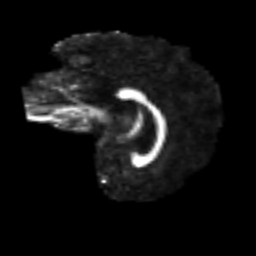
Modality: FA
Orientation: sagittal
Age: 19
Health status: ill
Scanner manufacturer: philips
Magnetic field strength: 3 T
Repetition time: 9 s
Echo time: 0.127 s